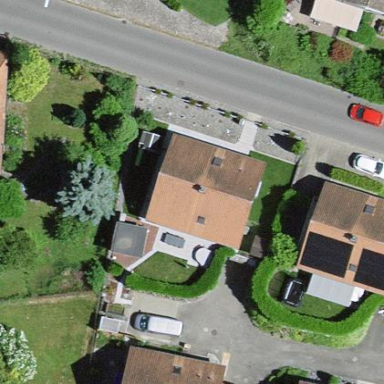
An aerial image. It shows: Residential building.